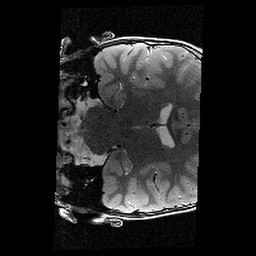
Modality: T2w
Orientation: coronal
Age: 9
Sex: male
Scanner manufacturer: siemens
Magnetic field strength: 3 T
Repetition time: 9.23 s
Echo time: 0.067 s